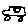
Label: car